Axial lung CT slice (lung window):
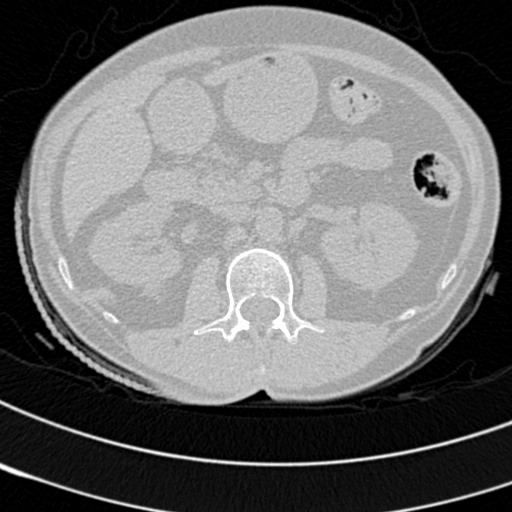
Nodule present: no